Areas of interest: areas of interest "Zhongliang Yixiang Commercial Plaza"
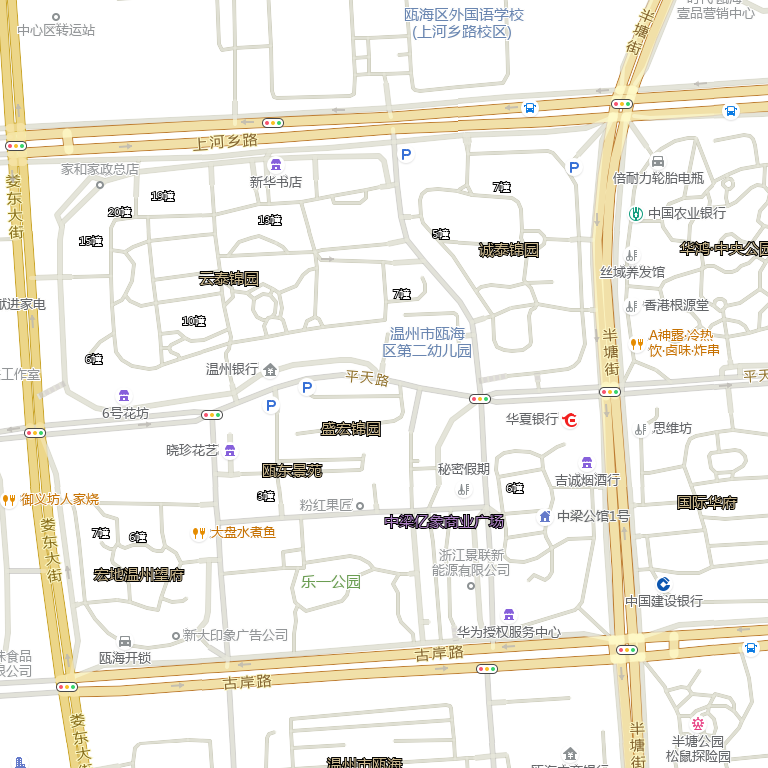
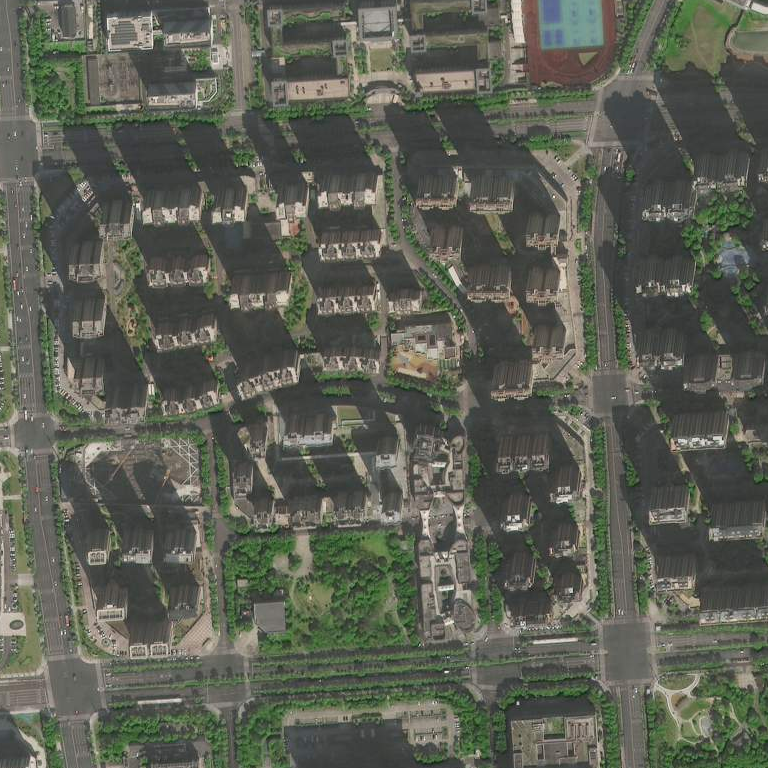